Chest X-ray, PA view. Patient: 22 years old, sex F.
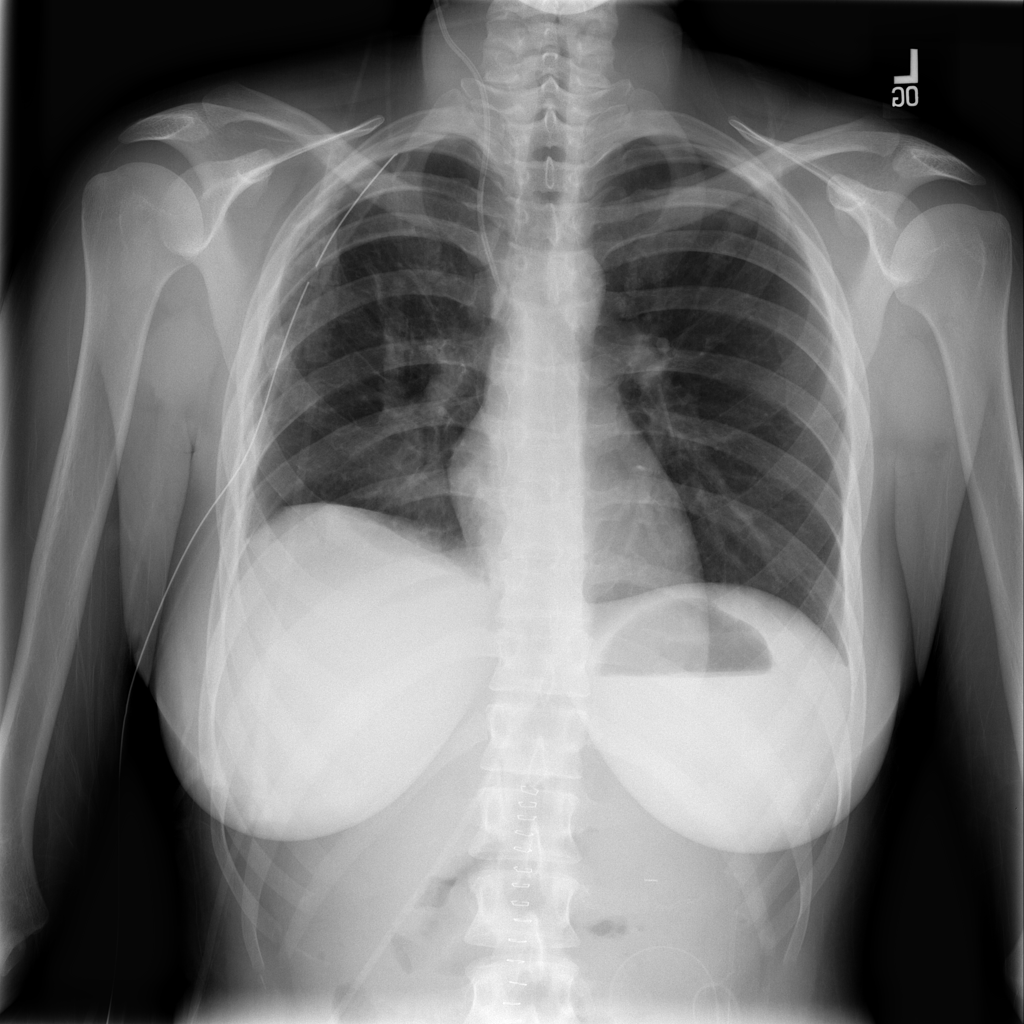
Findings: No Finding